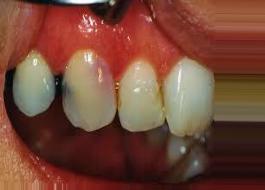
Condition: Tooth Discoloration